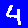
Digit: 4